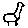
Label: bird